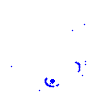
Particle: pion